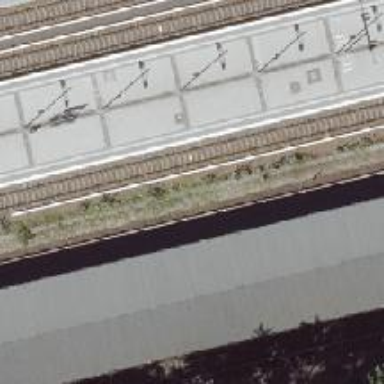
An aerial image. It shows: Light rail stop position with railway stop for public transport.